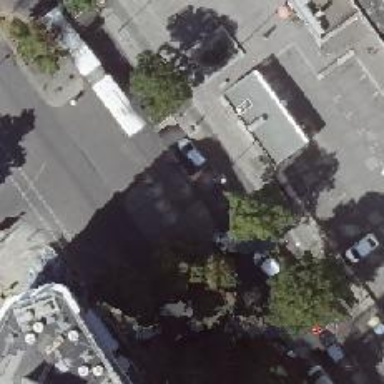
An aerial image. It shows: Unmarked crossing with pedestrian island.